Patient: sex F, age 55
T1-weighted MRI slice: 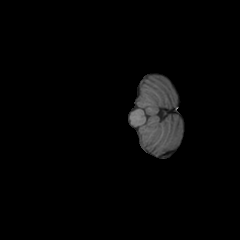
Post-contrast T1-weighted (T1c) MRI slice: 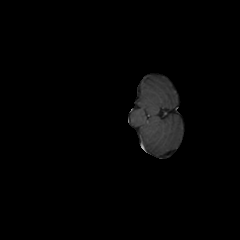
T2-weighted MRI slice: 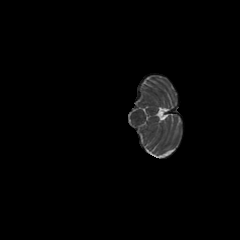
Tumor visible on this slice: no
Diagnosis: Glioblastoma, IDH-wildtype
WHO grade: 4